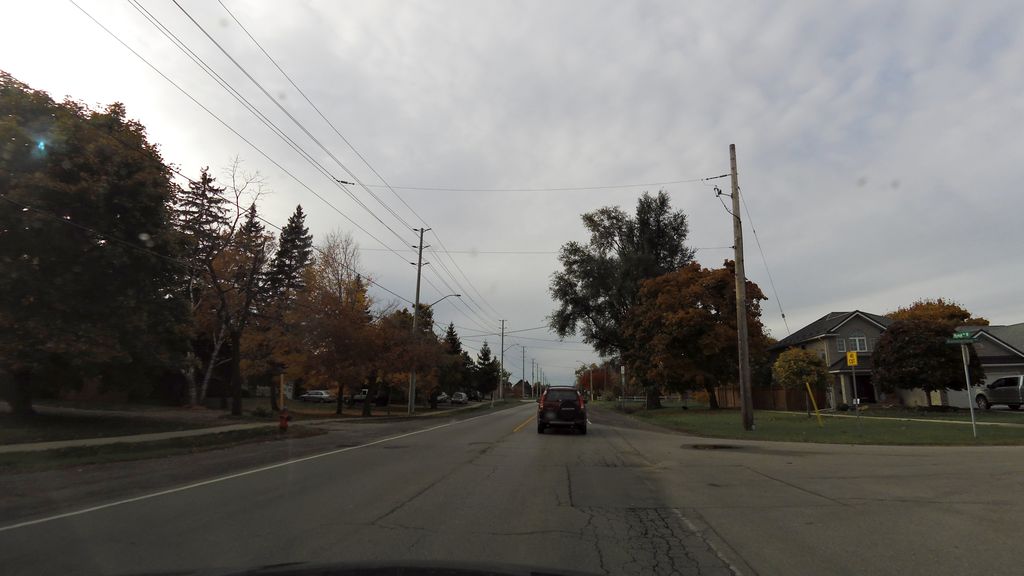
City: hamilton